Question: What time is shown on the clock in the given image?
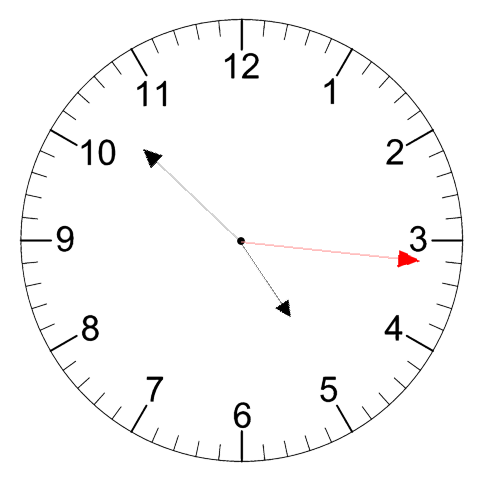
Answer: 04:52:16